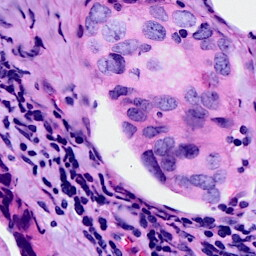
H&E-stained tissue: Breast